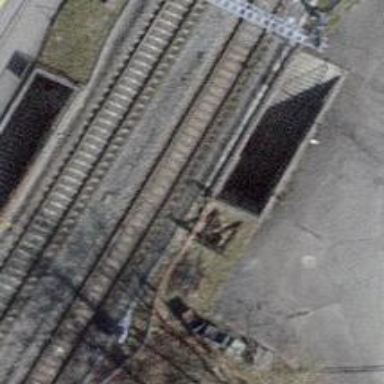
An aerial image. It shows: Railway track with contact lines for electrification.